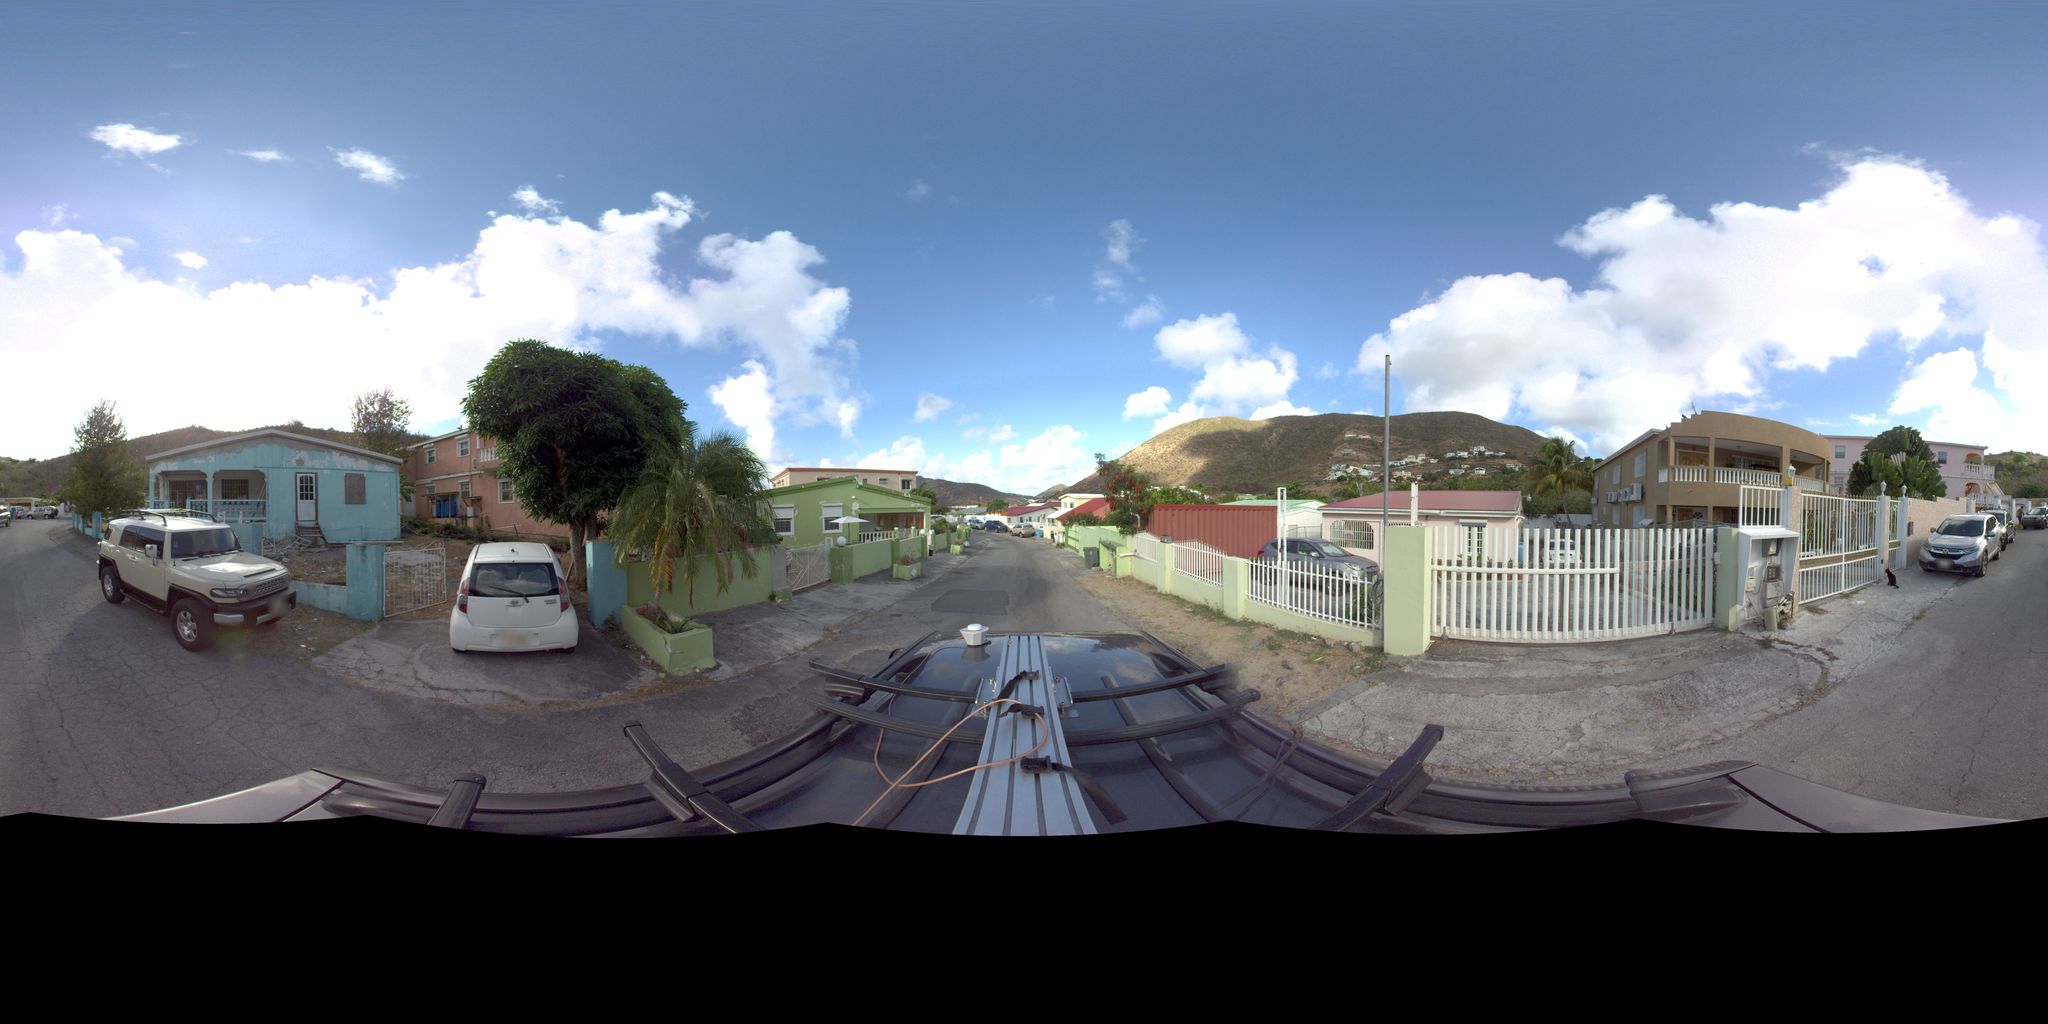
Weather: clear
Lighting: day
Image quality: slightly poor
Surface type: cycling surface
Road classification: residential
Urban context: dense urban cluster
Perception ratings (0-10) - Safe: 0.64, Lively: 6.33, Beautiful: 2.34, Boring: 4.08, Depressing: 8.92, Wealthy: 3.53